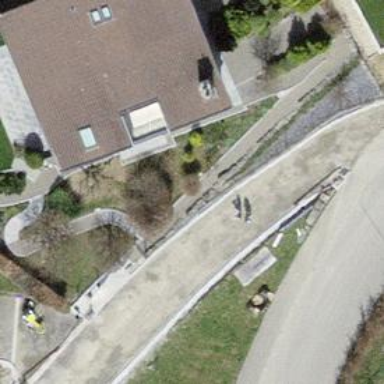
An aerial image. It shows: Residential road with asphalt surface and no sidewalks.